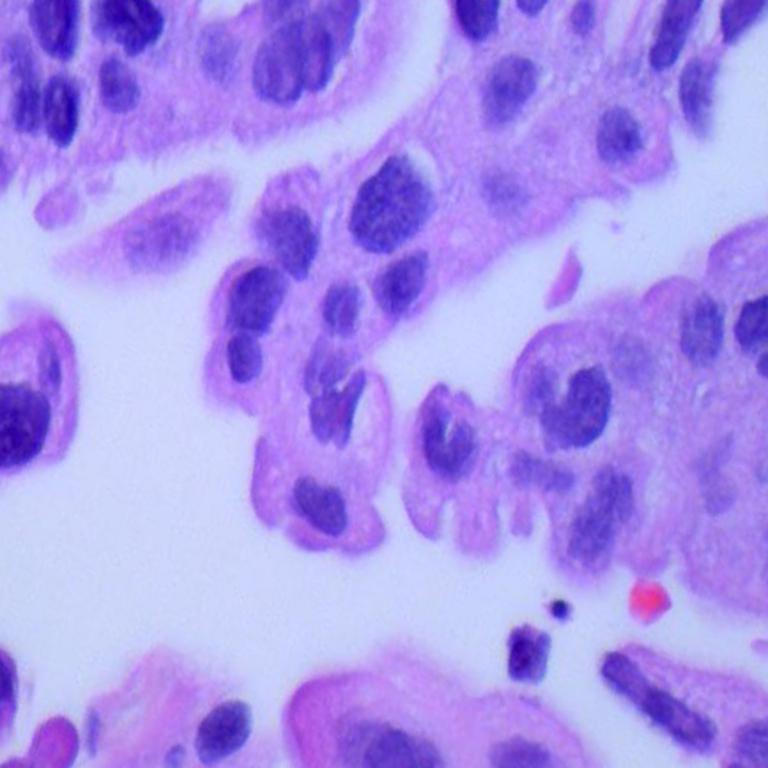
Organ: lung
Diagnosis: adenocarcinomas